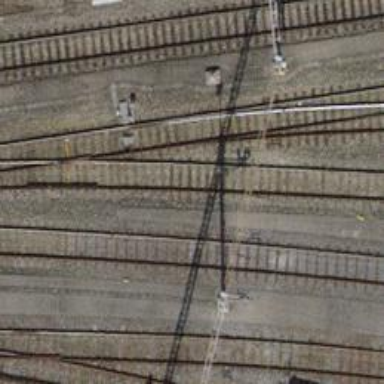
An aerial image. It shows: Railway switch.